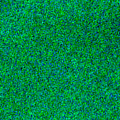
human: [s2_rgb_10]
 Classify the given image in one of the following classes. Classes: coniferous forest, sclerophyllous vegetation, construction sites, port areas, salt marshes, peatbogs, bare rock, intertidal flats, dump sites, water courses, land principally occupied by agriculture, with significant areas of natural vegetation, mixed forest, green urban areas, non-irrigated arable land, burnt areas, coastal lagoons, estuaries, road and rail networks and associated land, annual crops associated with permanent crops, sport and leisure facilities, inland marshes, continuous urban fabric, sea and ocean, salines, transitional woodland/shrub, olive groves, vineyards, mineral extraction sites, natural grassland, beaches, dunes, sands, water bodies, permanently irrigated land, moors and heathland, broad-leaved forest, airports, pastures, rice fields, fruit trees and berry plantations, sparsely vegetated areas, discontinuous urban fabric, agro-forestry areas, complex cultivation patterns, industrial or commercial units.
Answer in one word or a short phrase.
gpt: sea and ocean